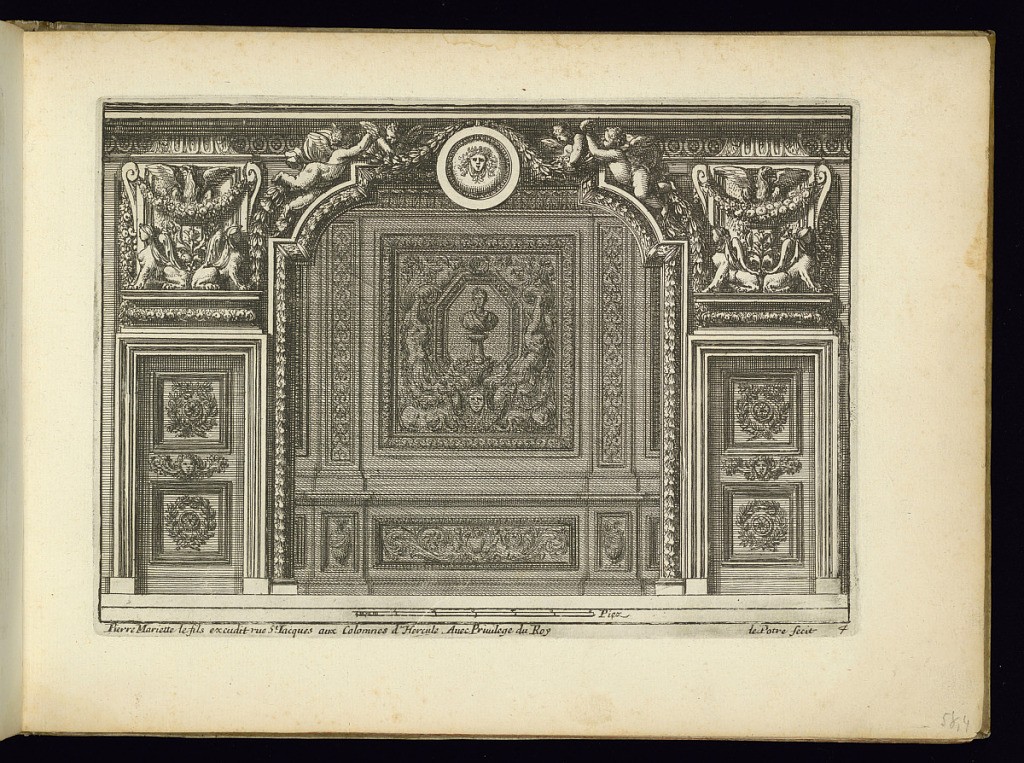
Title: Interior Alcove
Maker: Jean Le Pautre, French, 1618–1682
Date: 1656–57
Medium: Etching on laid paper
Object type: Print
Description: An alcove featuring a tapestry on the back wall with a portrait bust on a plinth and ornately sculpted paneling and moldings, including doors flanking the alcove with overdoors featuring eagles, festoons and sphynx. The paneling and moldings feature scrolling leaves, rosettes, mascarons (masks), flying putti, a medallion portrait of Apollo, festoons of leaves, and cornucopias. The plate is signed, numbered and includes a scale below.